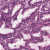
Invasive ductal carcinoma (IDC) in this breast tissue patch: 0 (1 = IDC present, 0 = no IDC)